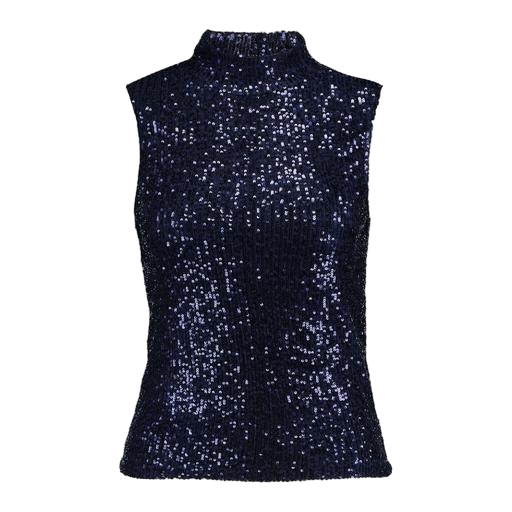
blue sequined tank top, blue sequined polo top, blue city lights turtleneck tank, white background